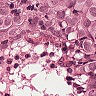
Metastatic tissue present: yes